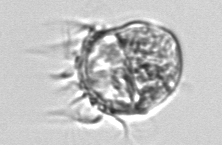
Label: Leegaardiella_ovalis